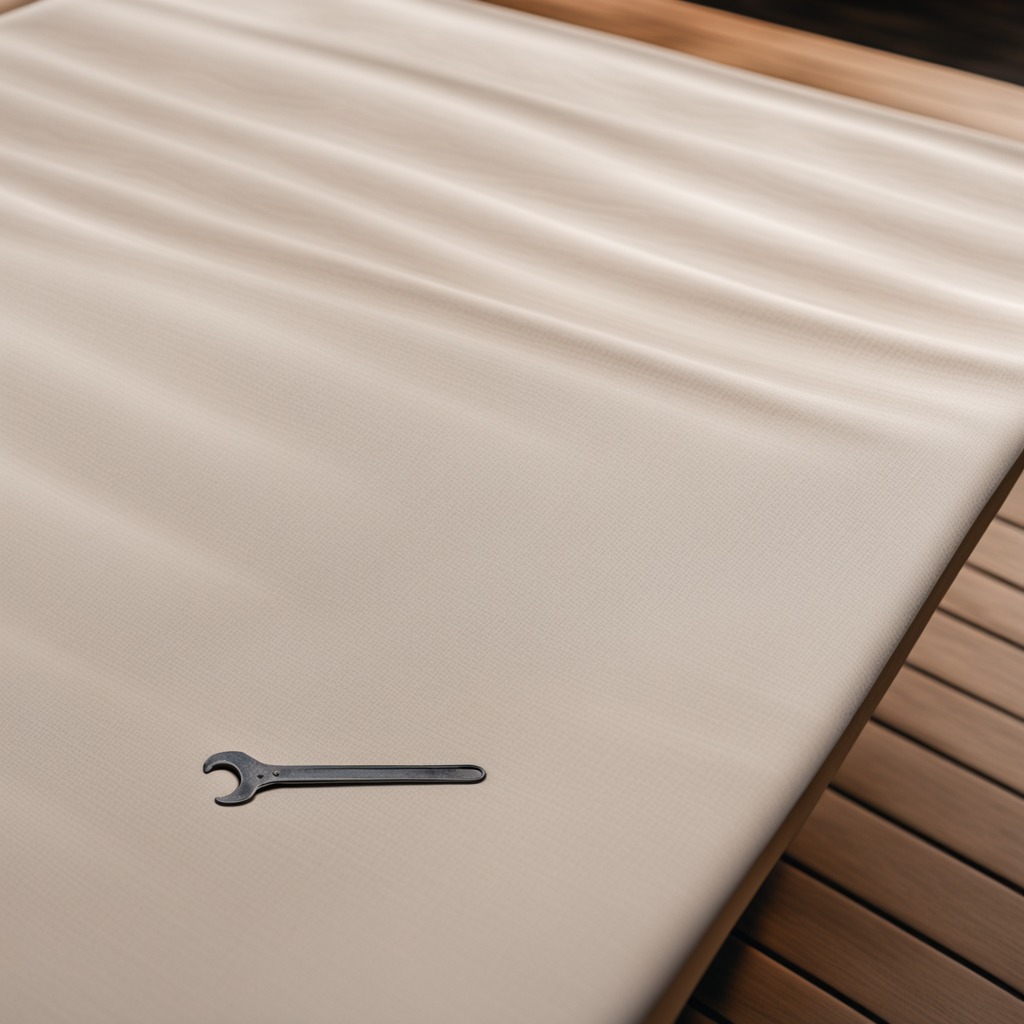
An wrench is lying on the wooden table.